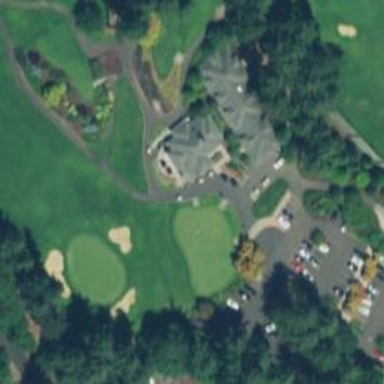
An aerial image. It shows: Path designated for golf carts.